Question: Is there a way to rotate a Node in SpriteKit around an ?
I now I can manipulate the 'anchorPoint' of my Node, but that is not sufficient if the rotation point I want to use lies outside of the Node.

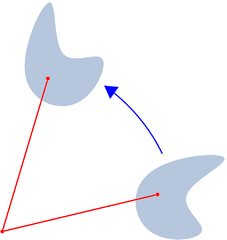
Answer: Since you're asking for the way, here's one that works well (best is subjective):
Create an SKNode and set its position to the center of rotation. Add the node that should rotate around that center as child to the center node. Set the child node's position to the desired offset (ie radius, say x + 100). Change the rotation property of the center node to make the child node(s) rotate around the center point. The same works for cocos2d btw.